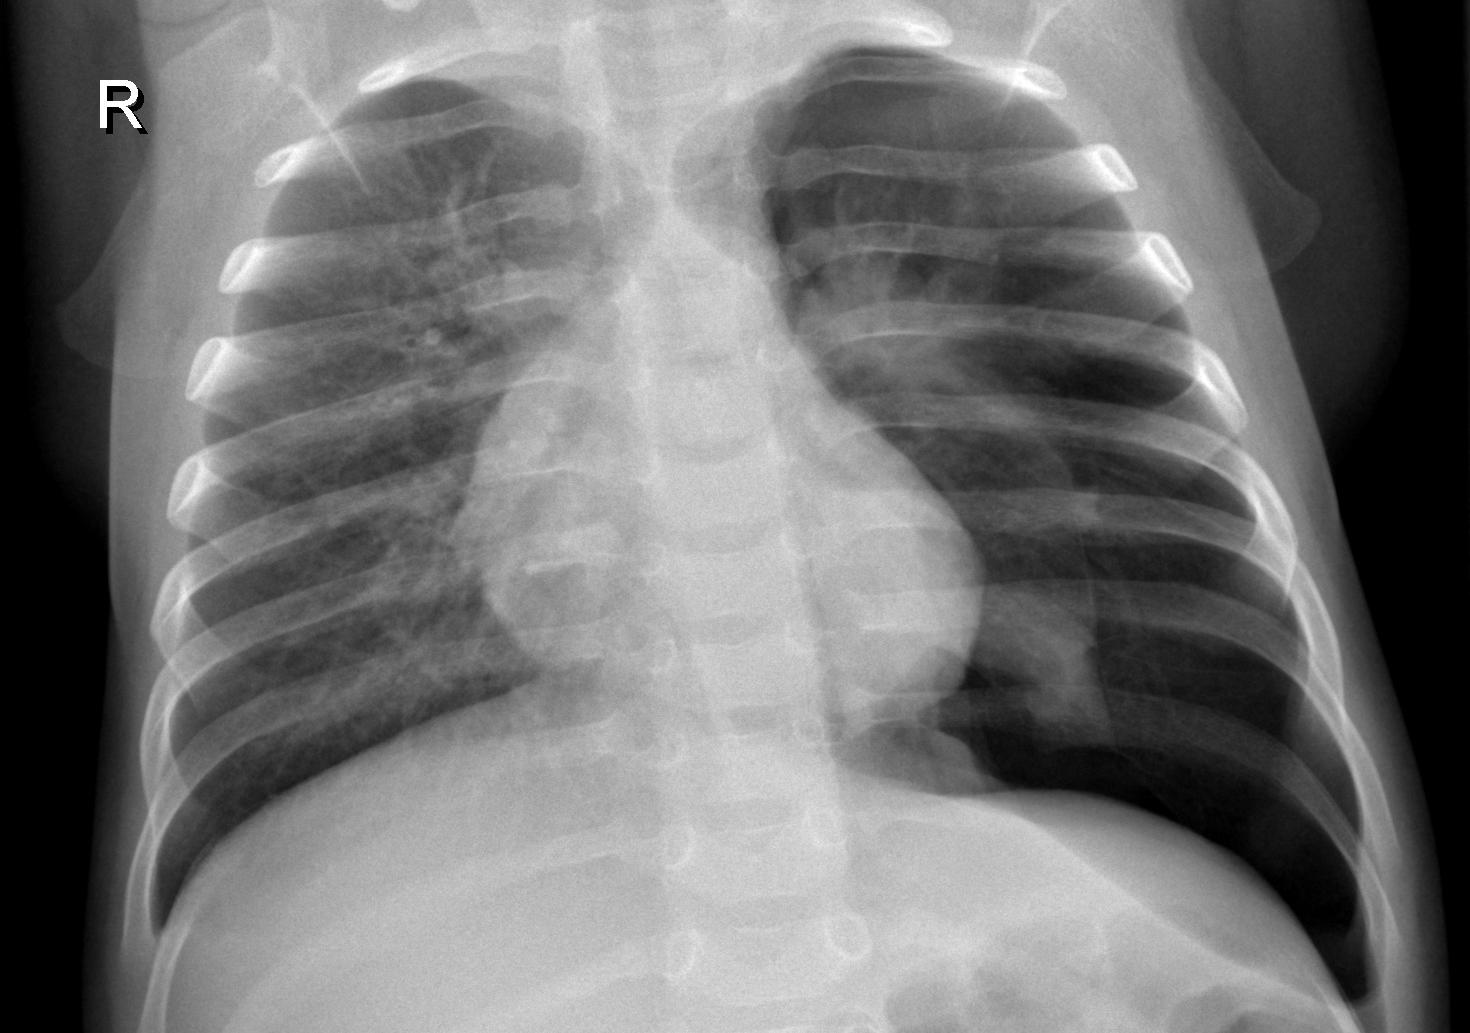
Diagnosis: PNEUMONIA